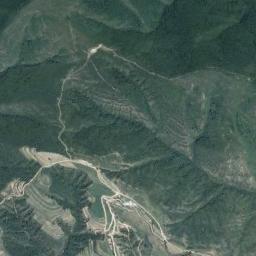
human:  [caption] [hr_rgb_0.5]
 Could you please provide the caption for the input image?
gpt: The mountain is full of green plants with lines of bare land .

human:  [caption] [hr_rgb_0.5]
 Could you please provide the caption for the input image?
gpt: The folded mountain is covered with dense vegetation and some roads go through the mountain .

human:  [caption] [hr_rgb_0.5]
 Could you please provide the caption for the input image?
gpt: There are many terraces and mountain trails on this mountain .

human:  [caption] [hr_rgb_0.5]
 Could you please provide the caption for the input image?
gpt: The mountains are winding and undulating .

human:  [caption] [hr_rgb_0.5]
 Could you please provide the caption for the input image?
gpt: There are some ridges and rivers on the brown mountain .